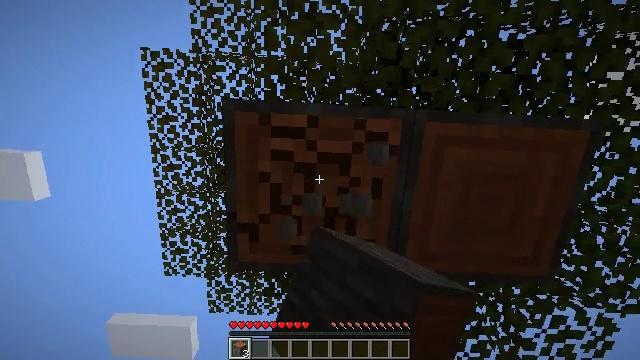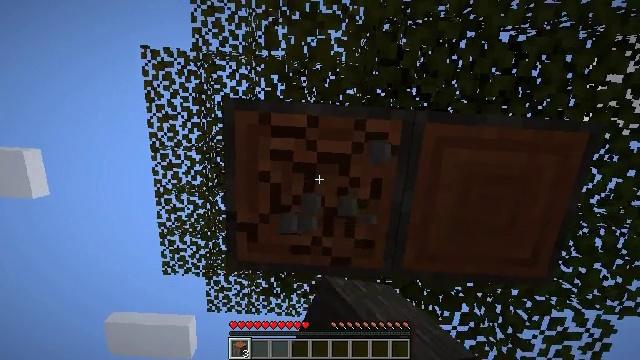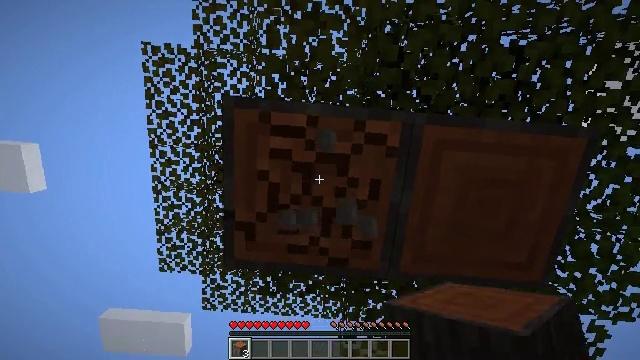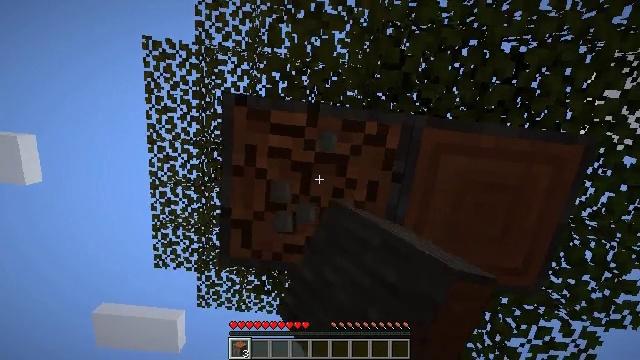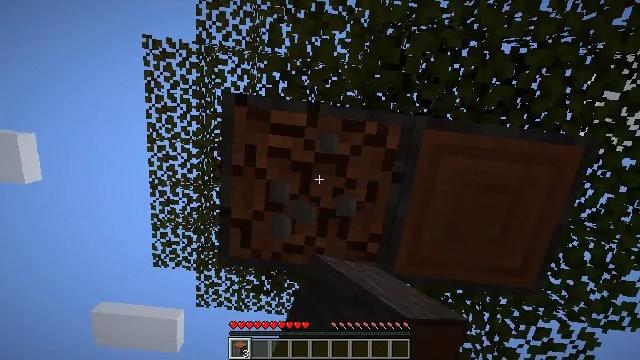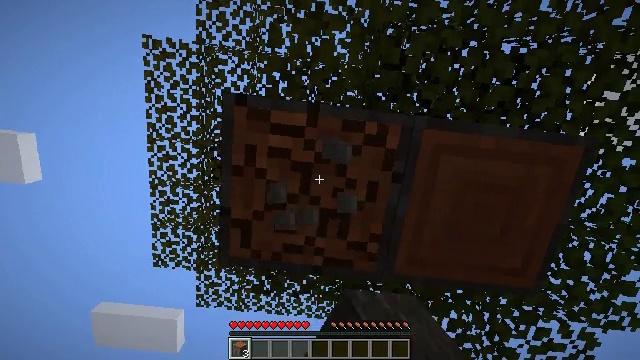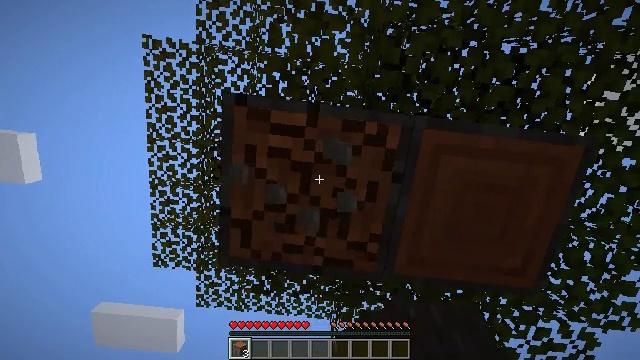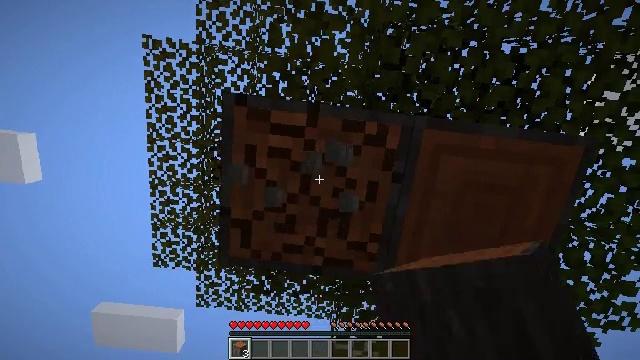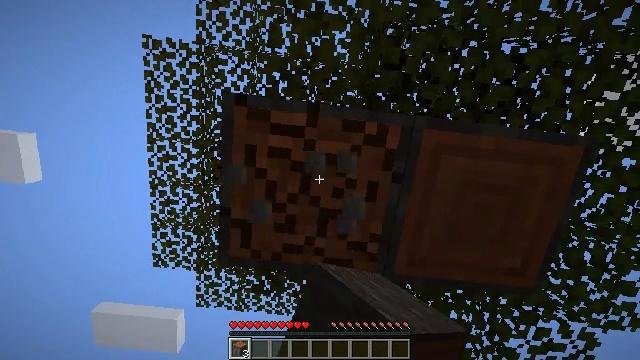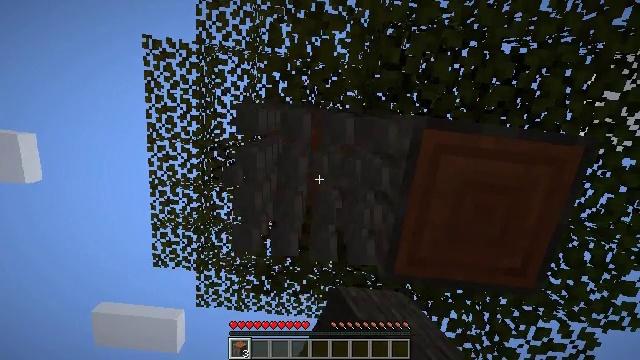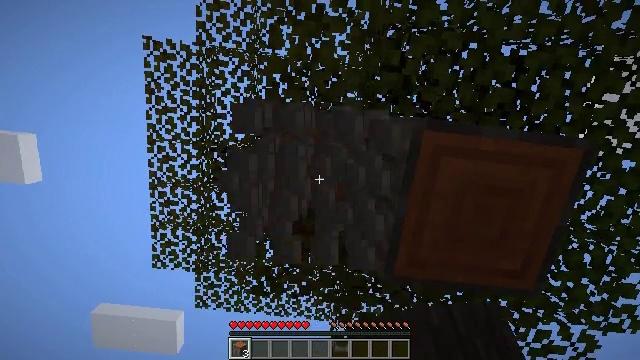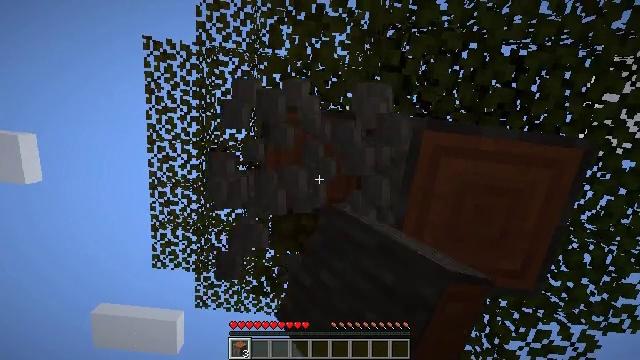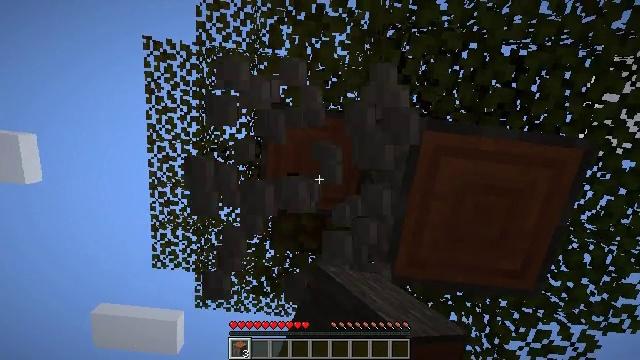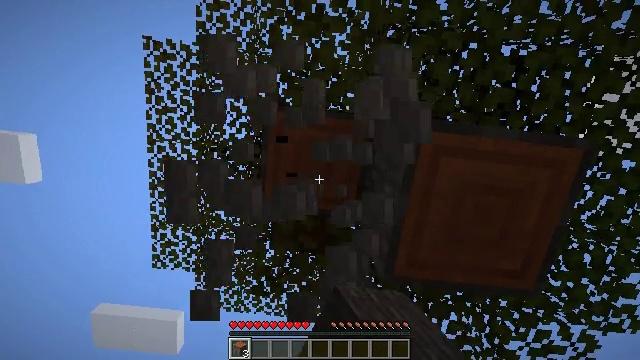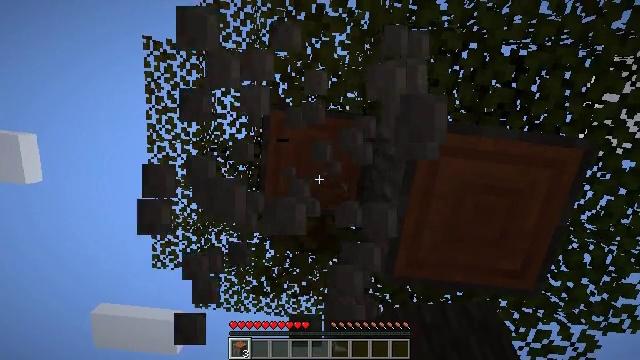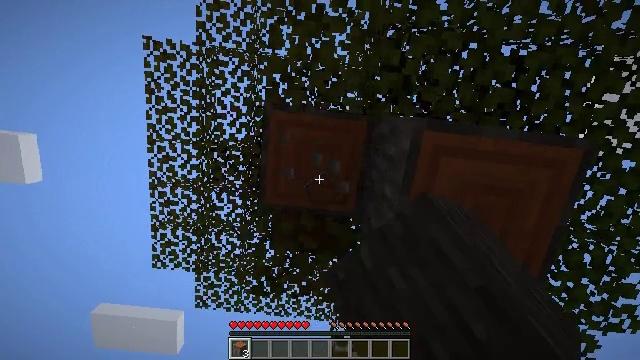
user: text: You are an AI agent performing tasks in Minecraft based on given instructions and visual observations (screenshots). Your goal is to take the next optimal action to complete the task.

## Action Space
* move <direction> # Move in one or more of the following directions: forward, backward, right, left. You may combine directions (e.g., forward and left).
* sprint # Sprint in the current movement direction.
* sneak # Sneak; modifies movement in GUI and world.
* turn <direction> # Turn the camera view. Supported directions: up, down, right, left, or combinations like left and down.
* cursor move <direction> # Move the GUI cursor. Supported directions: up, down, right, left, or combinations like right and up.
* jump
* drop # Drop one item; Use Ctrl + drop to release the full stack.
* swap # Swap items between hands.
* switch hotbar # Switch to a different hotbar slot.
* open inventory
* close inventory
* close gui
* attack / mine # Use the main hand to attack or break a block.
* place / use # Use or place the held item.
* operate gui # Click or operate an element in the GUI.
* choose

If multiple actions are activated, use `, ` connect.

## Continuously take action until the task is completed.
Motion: motion action
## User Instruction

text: Harvest the acacia log from the forest.
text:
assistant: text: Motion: attack / mine
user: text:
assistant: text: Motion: turn right, attack / mine
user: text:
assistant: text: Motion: turn right, attack / mine
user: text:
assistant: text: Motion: attack / mine
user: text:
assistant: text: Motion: attack / mine
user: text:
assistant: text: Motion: attack / mine
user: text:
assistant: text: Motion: attack / mine
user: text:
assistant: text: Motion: attack / mine
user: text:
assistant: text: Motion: attack / mine
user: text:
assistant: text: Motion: attack / mine
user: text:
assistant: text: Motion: attack / mine
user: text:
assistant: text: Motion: attack / mine
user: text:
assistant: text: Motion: attack / mine
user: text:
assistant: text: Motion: attack / mine
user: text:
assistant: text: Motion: attack / mine
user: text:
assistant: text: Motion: move left, turn right and down, attack / mine
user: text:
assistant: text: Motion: move left, turn right and down, attack / mine
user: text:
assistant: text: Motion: move left, turn right and down, attack / mine
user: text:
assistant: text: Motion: turn right and down, attack / mine
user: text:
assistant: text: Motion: attack / mine
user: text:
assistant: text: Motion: turn left, attack / mine
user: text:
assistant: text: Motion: turn left, attack / mine
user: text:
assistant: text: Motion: turn left and down, attack / mine
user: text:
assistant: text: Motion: attack / mine
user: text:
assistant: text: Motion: turn right, attack / mine
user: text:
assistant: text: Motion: turn right, attack / mine
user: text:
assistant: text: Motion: attack / mine
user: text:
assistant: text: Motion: attack / mine
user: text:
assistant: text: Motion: attack / mine
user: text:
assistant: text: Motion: attack / mine